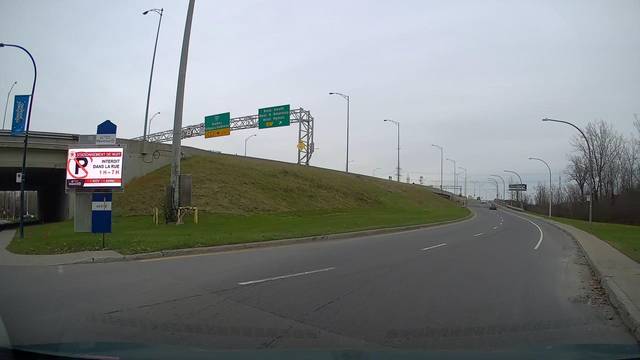
Region: Canada
Coordinates: 45.508, -73.762